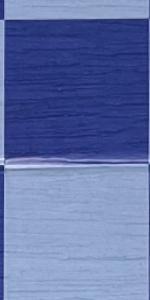
Label: Empty